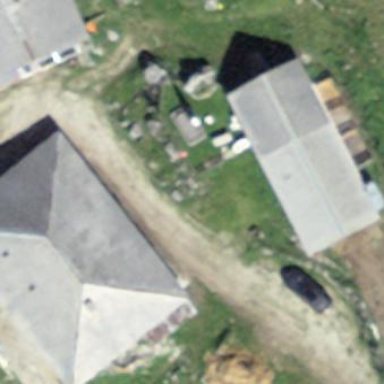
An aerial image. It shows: Gabled roof on farm auxiliary building.